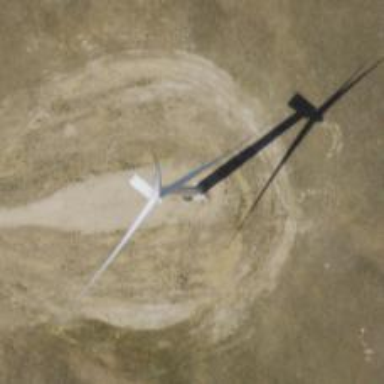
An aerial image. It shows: Wind generator using horizontal axis wind turbines.